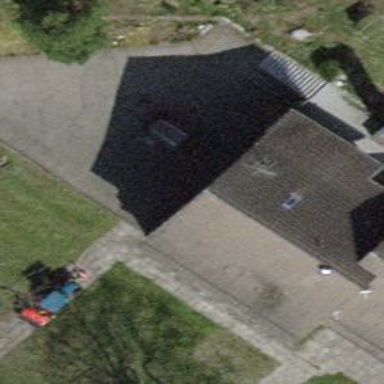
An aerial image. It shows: Terrace building.